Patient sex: M
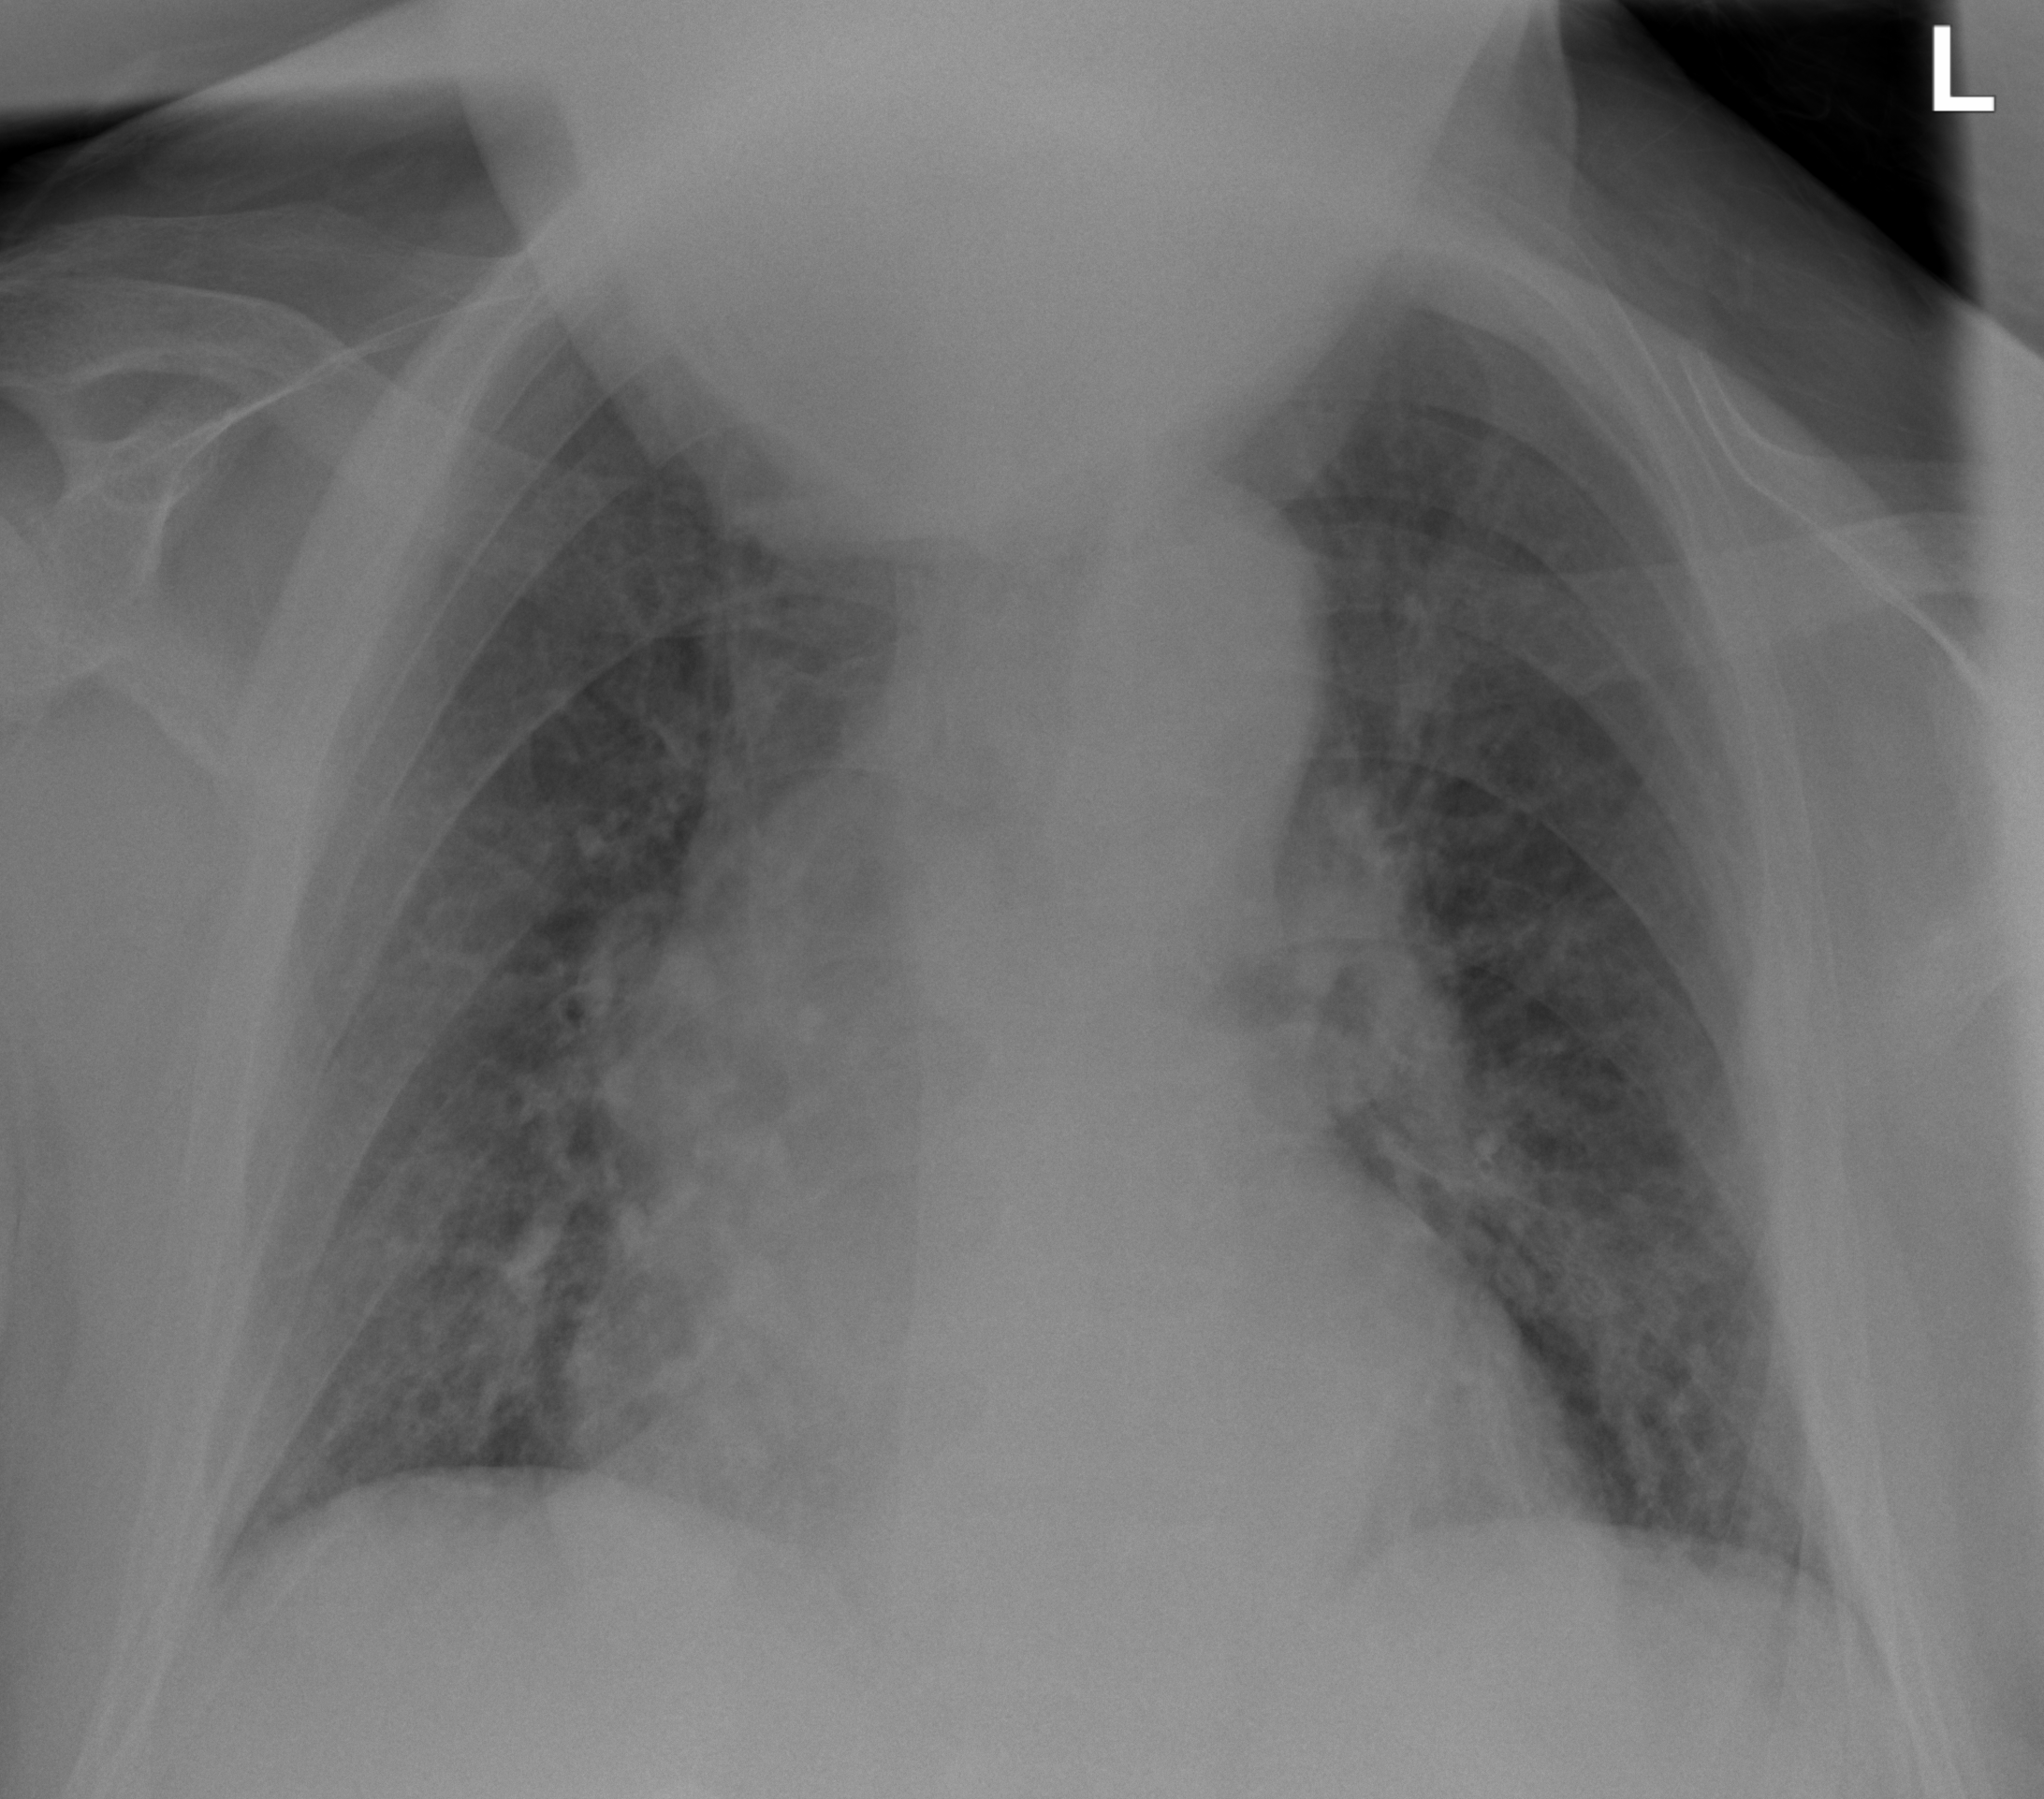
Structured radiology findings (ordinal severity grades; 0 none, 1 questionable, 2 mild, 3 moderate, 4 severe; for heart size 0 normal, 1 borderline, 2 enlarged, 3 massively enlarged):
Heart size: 2
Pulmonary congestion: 2
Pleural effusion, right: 0
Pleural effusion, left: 0
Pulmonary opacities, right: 0
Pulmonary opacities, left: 0
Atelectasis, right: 2
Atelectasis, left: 2